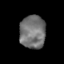
Tissue: skin
Cell type: Others
Senescence score: 0.7644
Nuclear area (px): 839
Mean DAPI intensity: 115.403